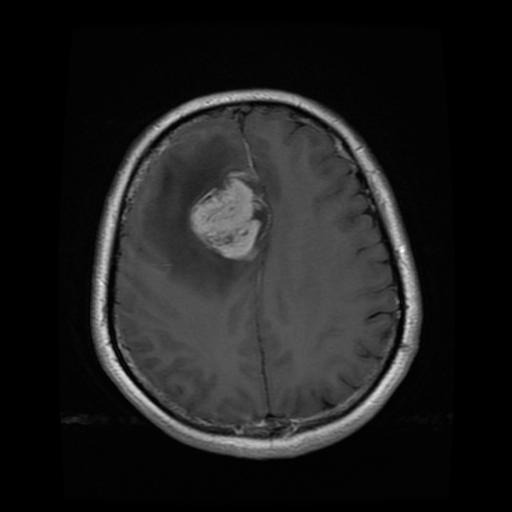
Label: meningioma